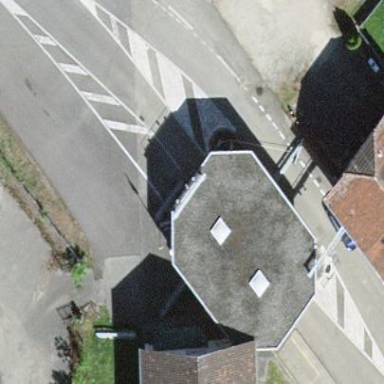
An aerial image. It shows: View of roof of building.